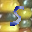
Label: 5